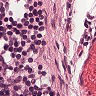
Metastatic tissue present: no